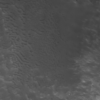
Label: not_dusty